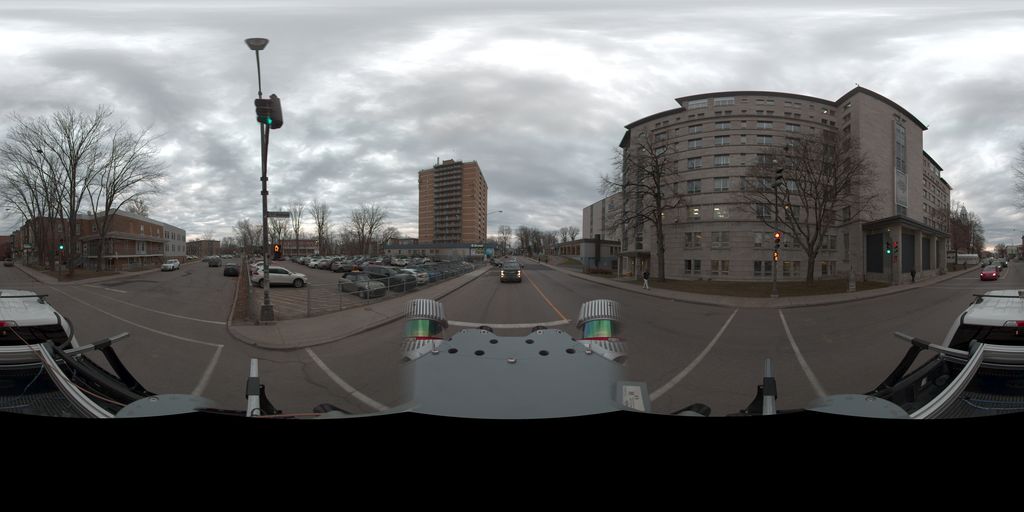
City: quebec_city